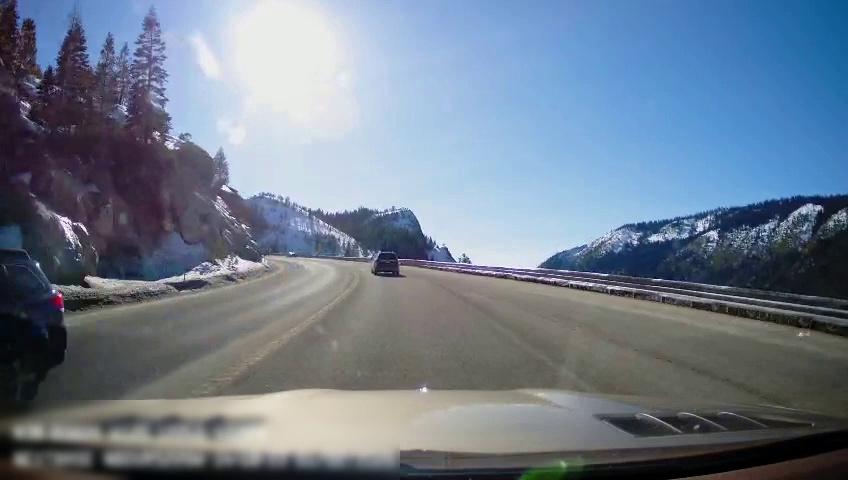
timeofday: Day
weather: Sunny
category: Drivable Space
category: Vehicles | SUV
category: Vehicles | SUV
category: Lanes | Current Lane
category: Lanes | Opposite Lane